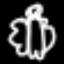
Label: angel